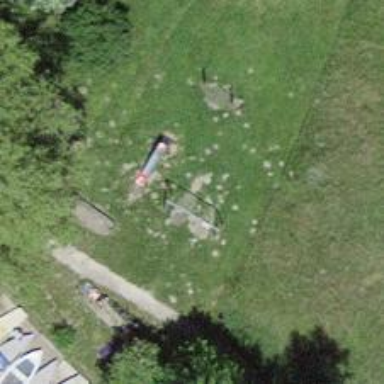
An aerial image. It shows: Playground area for leisure activities on the land.